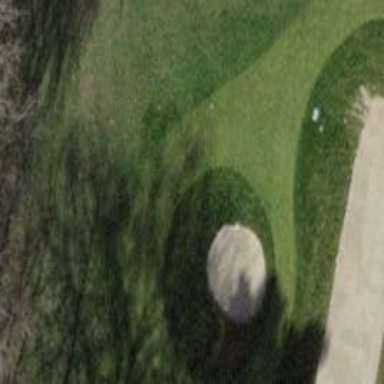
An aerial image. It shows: Rough area in golf course.